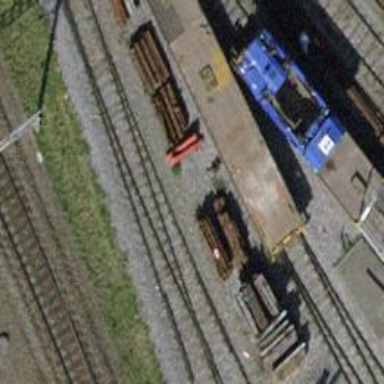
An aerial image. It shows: Railway switch.